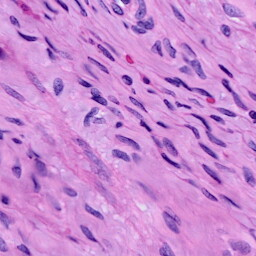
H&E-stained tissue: Cervix